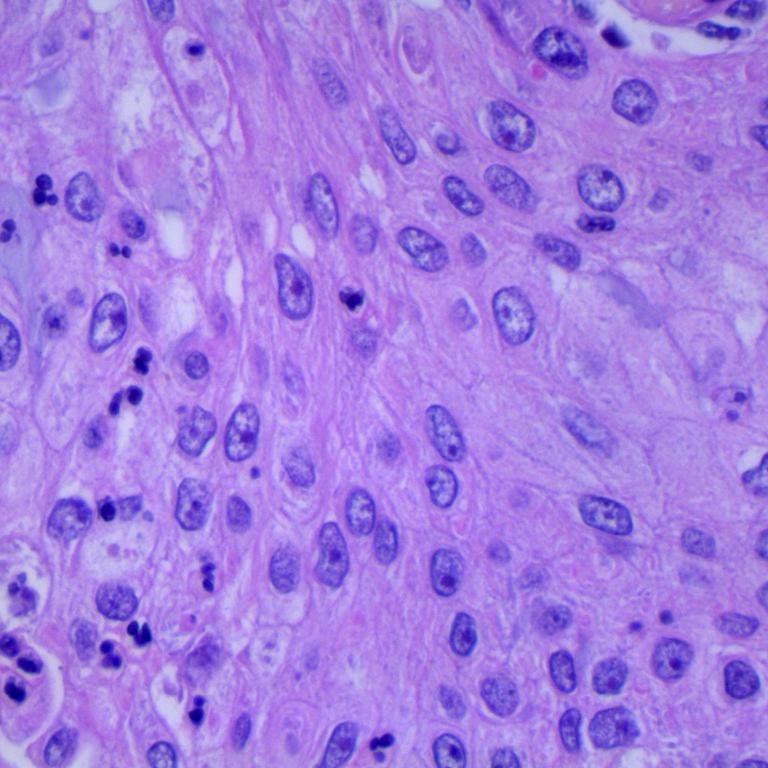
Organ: lung
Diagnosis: squamous carcinomas